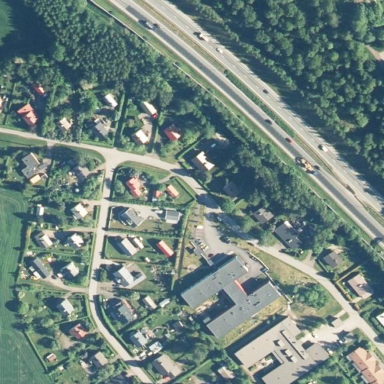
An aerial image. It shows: Residential area.